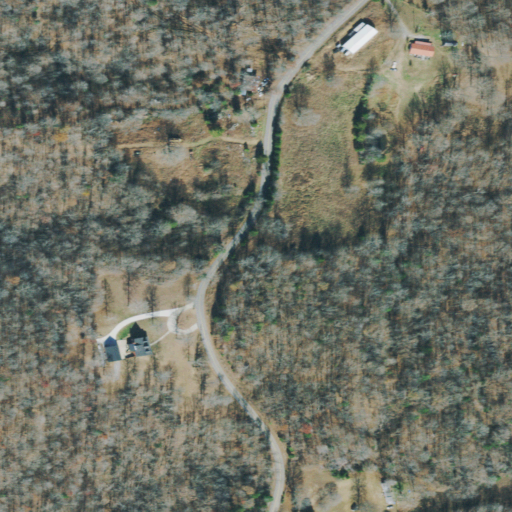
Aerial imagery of ridge(s) in Tennessee named Dunaway Ridge containing deciduous forest, grassland, open development, pasture, low intensity development, and medium intensity development